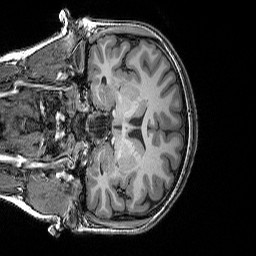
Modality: T1w
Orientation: coronal
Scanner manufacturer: siemens
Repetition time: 2.25 s
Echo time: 0.00418 s